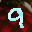
Label: 9